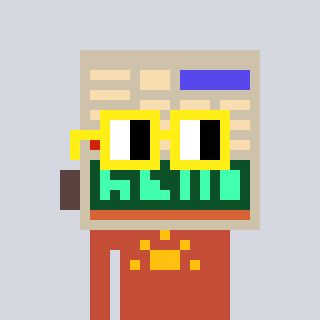
a pixel art character with square yellow glasses, a calculator-shaped head and a rust-colored body on a cool background